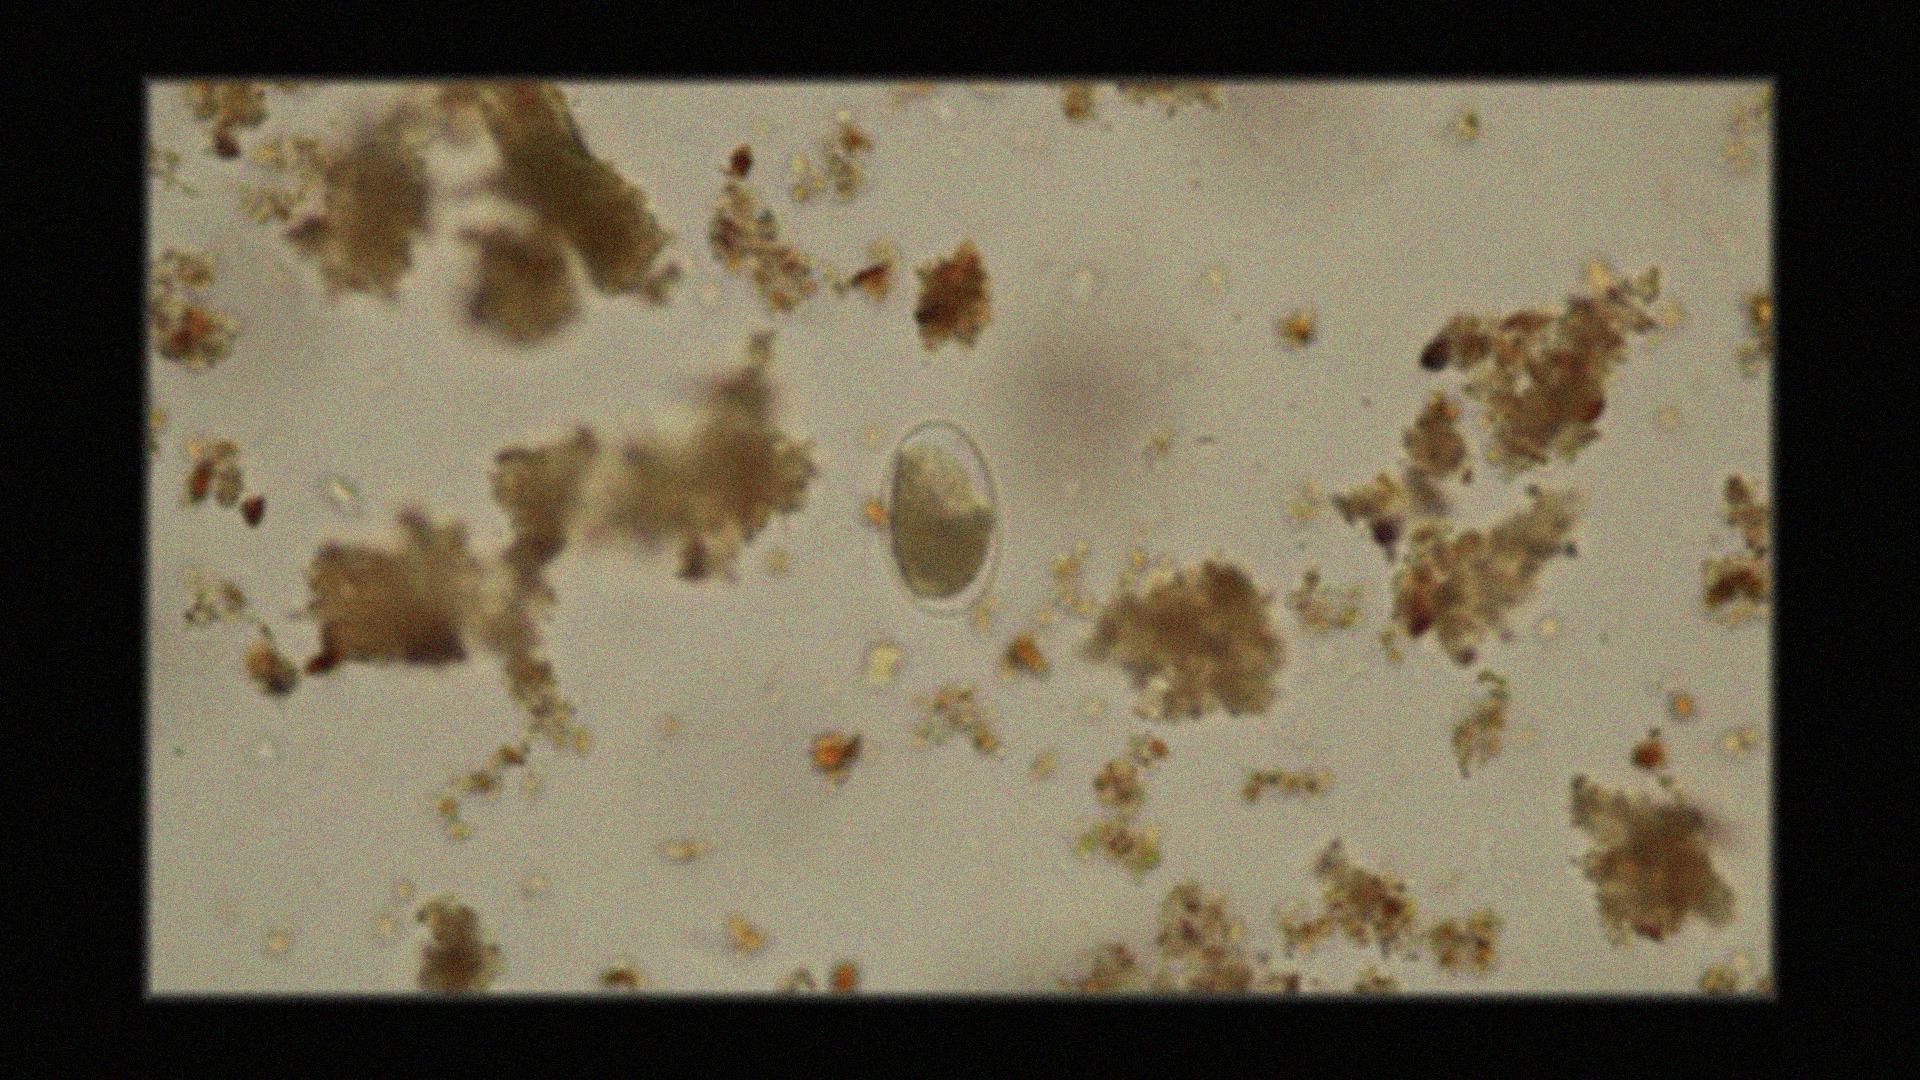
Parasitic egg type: Hookworm egg